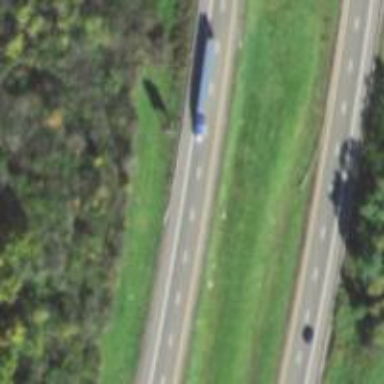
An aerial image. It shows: Asphalt motorway.